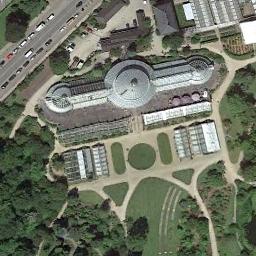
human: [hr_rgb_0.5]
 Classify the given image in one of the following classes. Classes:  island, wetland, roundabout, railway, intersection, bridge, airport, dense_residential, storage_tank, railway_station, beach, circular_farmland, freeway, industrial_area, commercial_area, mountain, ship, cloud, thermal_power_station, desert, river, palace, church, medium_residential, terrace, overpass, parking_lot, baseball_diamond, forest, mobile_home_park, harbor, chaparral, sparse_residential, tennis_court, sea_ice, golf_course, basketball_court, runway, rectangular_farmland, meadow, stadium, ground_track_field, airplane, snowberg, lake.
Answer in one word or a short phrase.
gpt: church